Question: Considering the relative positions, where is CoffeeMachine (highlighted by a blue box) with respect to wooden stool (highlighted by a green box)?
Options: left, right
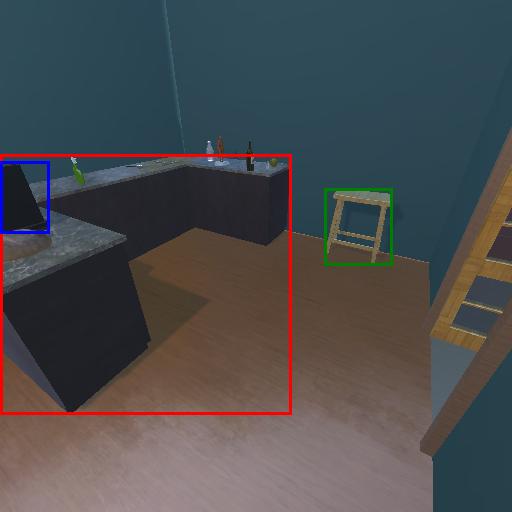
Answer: left